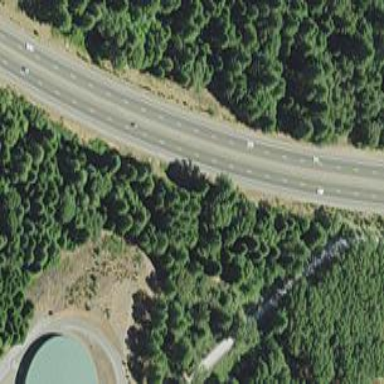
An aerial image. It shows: This image shows trunk highway that functions as expressway.